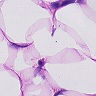
Metastatic tissue present: no